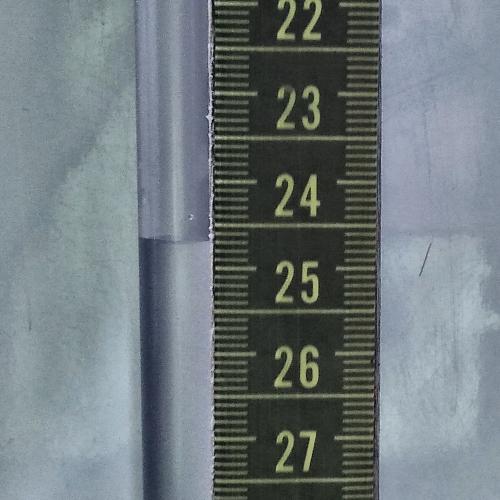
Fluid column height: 24.7 cm